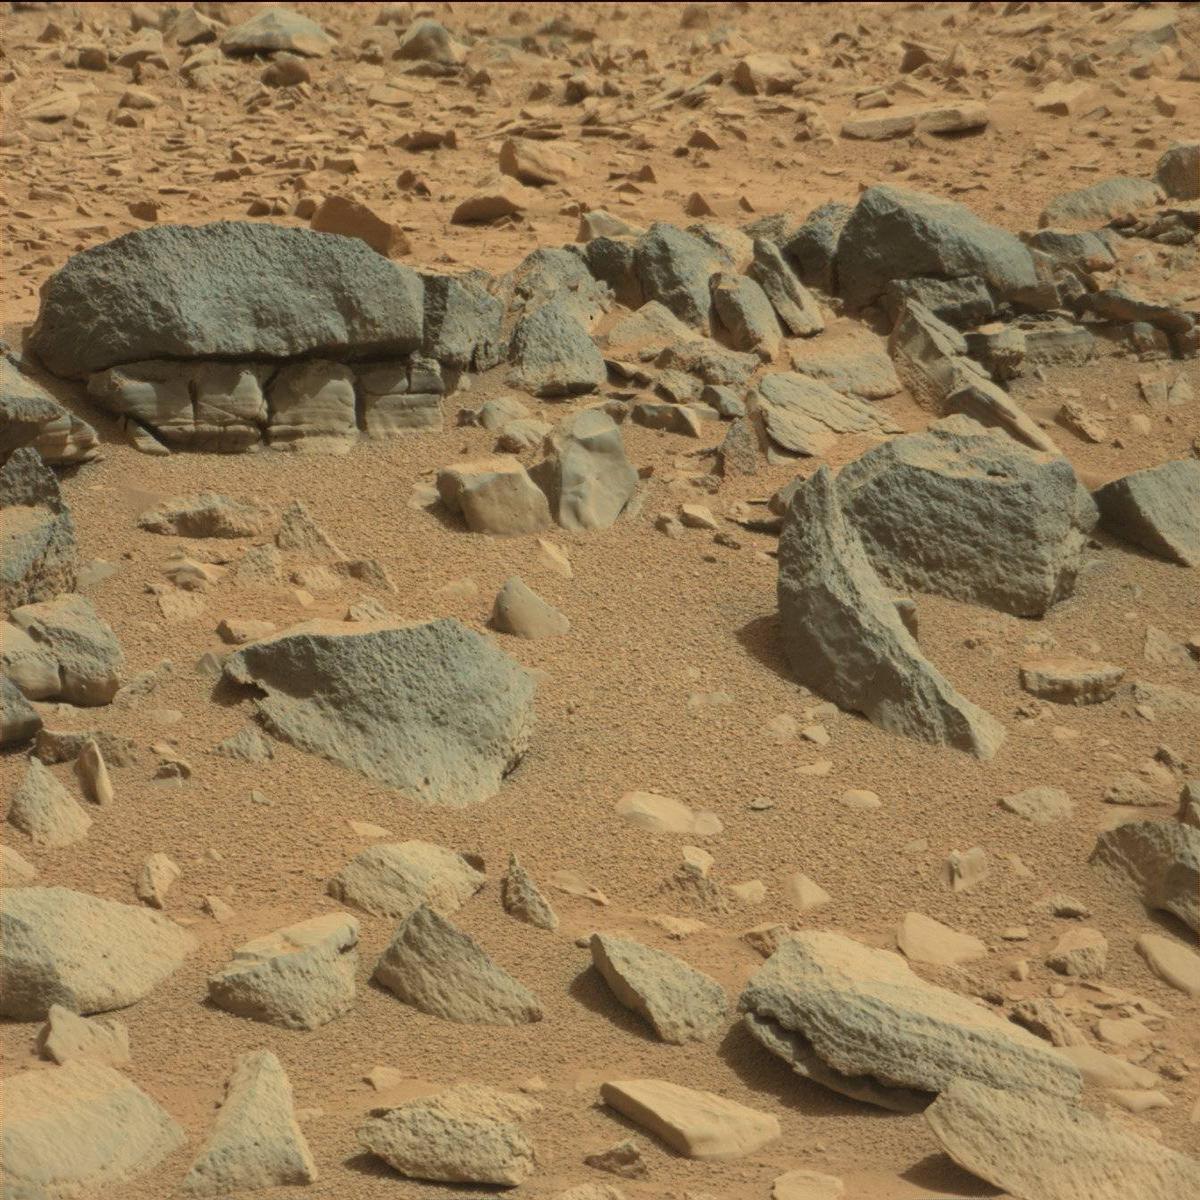
Terrain classes present: Bedrock, Rock, Sand / Soil